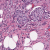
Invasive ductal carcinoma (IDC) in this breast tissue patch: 1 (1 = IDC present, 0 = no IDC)